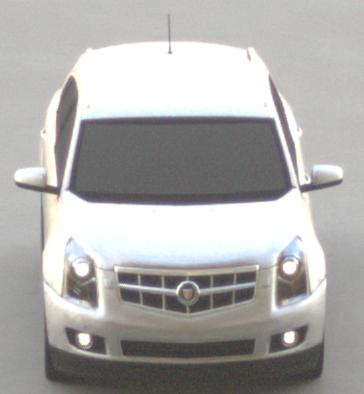
Make: Cadillac
Model: SRX 3.0 V6
Detailed model: SRX (II)
Model produced from: 2010/12
Model produced until: 2012/01
Doors: 5
Color: white
Road condition: dry road
Daytime: morning or afternoon
Contrast: medium contrast